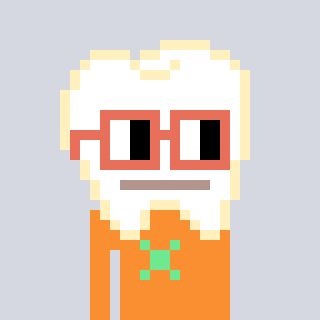
a pixel art character with square orange glasses, a tooth-shaped head and a orange-colored body on a cool background